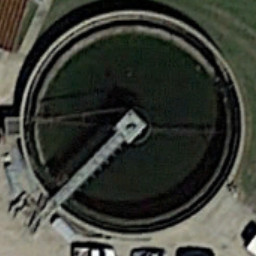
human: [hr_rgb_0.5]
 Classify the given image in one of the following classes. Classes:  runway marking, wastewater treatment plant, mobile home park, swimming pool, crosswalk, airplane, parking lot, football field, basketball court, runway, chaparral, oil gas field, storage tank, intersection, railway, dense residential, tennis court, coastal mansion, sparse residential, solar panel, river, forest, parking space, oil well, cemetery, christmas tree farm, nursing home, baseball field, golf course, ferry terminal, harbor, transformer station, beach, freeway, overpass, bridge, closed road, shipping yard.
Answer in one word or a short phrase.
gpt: wastewater treatment plant